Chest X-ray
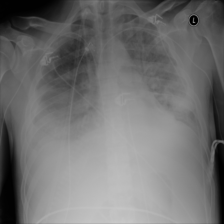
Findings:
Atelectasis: negative
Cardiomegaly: negative
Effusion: positive
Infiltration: positive
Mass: negative
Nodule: negative
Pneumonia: negative
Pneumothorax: negative
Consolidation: positive
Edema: negative
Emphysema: negative
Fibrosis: negative
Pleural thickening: negative
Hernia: negative